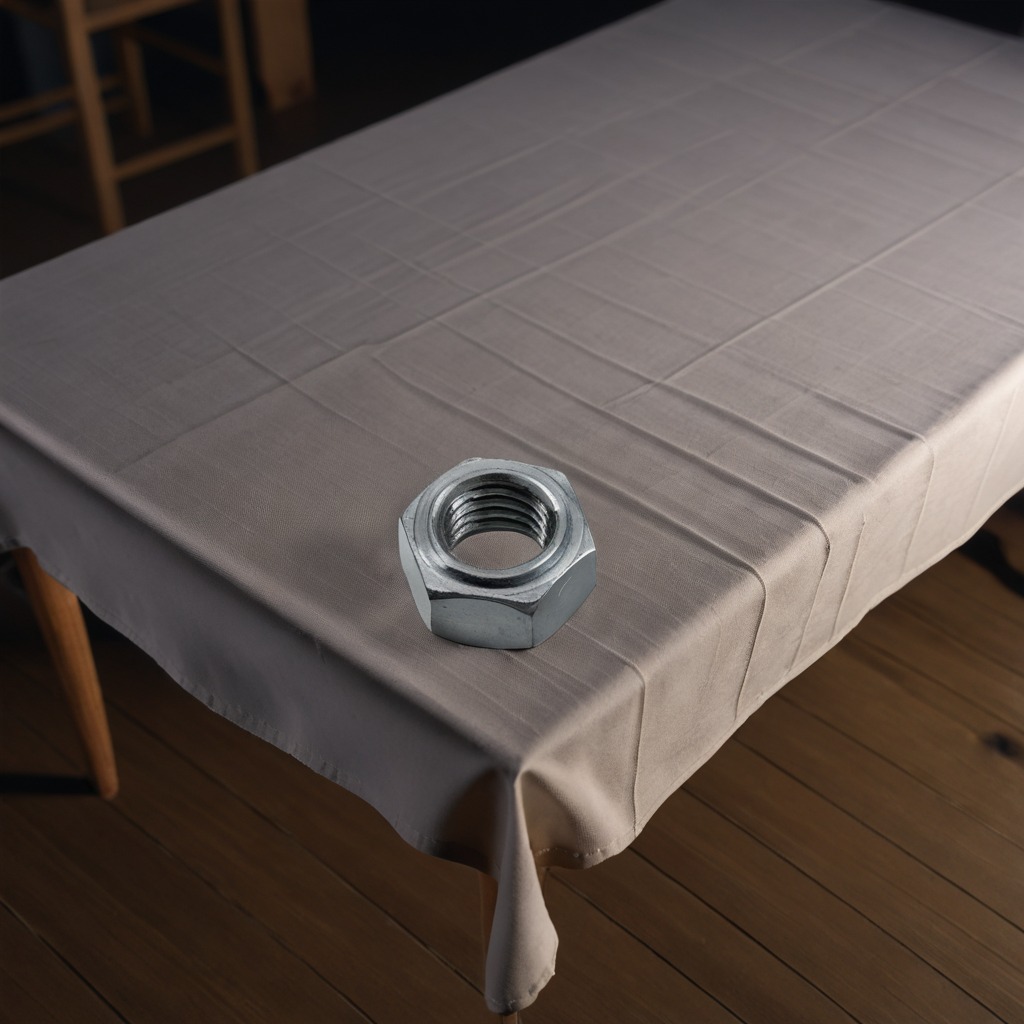
A metal nut is lying on a wooden table inside a workshop at night.